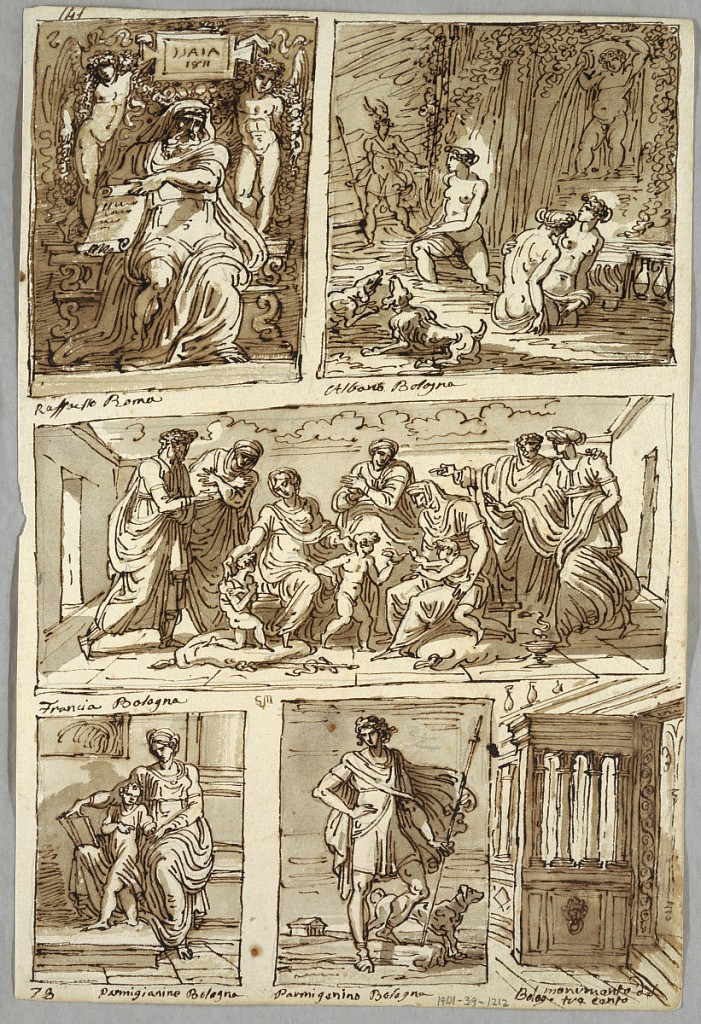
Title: Design after Paintings by Raphael and Paintings in Bologna by Albani, Francia, Parmigianino; Monument Verso: Anatomical Study
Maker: Felice Giani, Italian, 1758–1823
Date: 1811–14
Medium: Graphite, pen and ink, brush and sepia, watercolor washes on laid paper
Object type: Drawing
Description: Double sided sheet from sketchbook. Recto, sheet divided into six rectangles, each showing unique scene. Top left rectangle, Isaiah shown between two angels, inscription on tablet between angles: ISAIA 1811. Also inscription below rectangle: Raffaello Roma. Top right rectangle, Diana and Actaeon with inscription below: Albani Bologna.  Middle rectangle, families of Virgin and Elizabeth. Inscription below: Francia Bologna. Bottom right rectangle, Virgin teaches child to read. Inscription below: Parmigianino Bologna. Bottom middle rectangle, Adonis starting hunt. Inscribed below: Parmigianino Bologna. At left top corner, "141" and at left bottom corner "78". Verso, three anatomical studies of arms, indicating muscles and bones. Three caricature heads in profile.